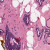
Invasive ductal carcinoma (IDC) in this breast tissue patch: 0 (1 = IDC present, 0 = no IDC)